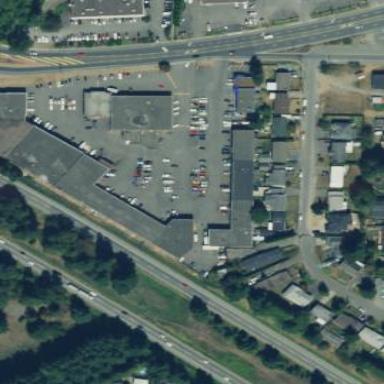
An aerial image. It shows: Commercial building.